Question: I'm wondering how I would draw walls using pygame, and was wondering whether I would have to screen.blit(tile) for every single tile around the edge, I am hoping there is a simpler way. I only know of the RECT tool to draw sqaures, so I'm unsure.
Here's what I want the game to look like;

Please note: I'm not looking for the whole code, just some pointers on how to draw the outer wall and tile the backdrop.
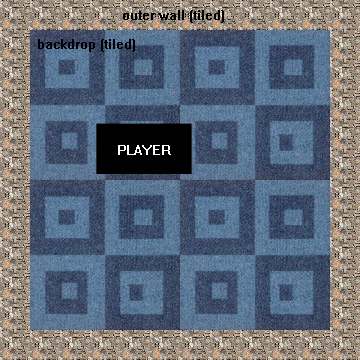
Answer: Go over <URL>. It has walls, among other things